Question: # What went wrong
I have a ubuntu 12.10 server.
The /var/virtual where Nginx is supposed to server files from has a permission settings of www-data:www-data
The user 'jenkins' is running Jenkins the software.

This is my target written in phing build.xml
'''
<target name="gitclone">
<echo msg="gitclone ${environment.branch} branch code to ${environment} environment" />
<exec command="ssh -A ${host-used} 'git clone -b ${repository-uri} ${environment.branch} ${environment.sitedir}${build.time}'"
outputProperty="result" escape="false"/>
<echo msg="${result}" />
<echo msg="update all the submodules after gitclone" />
<exec dir="${environment.sitedir}${build.time}" command="ssh -A ${host-used} 'git submodule update --init --recursive'" outputProperty="result" escape="false" />
<echo msg="${result}" />
</target>
'''
This is my console output from jenkins:
'''
[echo] gitclone master branch code to production environment
[echo] Permission denied, please try again.
Permission denied, please try again.
Permission denied (publickey,password).
[echo] update all the submodules after gitclone
Execution of target "gitclone" failed for the following reason: /var/lib/jenkins/jobs/abc-master/workspace/build.xml:116:48: '/var/virtual/abc.com/2013_01_11_07_45_35' is not a valid directory
'''
# What I tried
I googled around and then I saw <URL>.
This is what I tried.
I ssh into my server as jenkins.
Then I typed
'''
ssh -T www-data@xxx.xx.xxx.xx
'''
I was prompted for www-data@xxx.xx.xxx.xx password which I then gave. Note that xxx.xx.xxx.xx from now onwards refer to the ip address of the same server.
I successfully logged in as www-data, so I exited www-data@xxx.xx.xxx.xx. Now back in server as 'jenkins' user.
Now I try
'''
echo "$SSH_AUTH_SOCK"
'''
I got nothing.
I went inside /var/lib/jenkins/.ssh/config and typed the following:
'''
Host xxx.xx.xxx.xx
ForwardAgent yes
IdentityFile /var/lib/jenkins/.ssh/id_rsa
StrictHostkeyChecking no
'''
Build 'Jenkins' job again. Fail.
Then I thought maybe I need to set the authorized_keys inside www-data ~/.ssh/authorized_keys file so that whenever we go from jenkins@xxx.xx.xxx.xx to www-data@xxx.xx.xxx.xx, I won't get prompted for password.
So as 'jenkins', I typed
'''
cat ~/.ssh/id_rsa.pub | ssh www-data@xxx.xx.xxx.xx 'cat >> .ssh/authorized_keys'
'''
Then I typed
'''
ssh -T www-data@xxx.xx.xxx.xx
'''
I was prompted for www-data@xxx.xx.xxx.xx password which I then gave.
I successfully logged in as www-data , so I exited www-data@xxx.xx.xxx.xx. Now back in server as 'jenkins' user.
Build 'Jenkins' job again. Fail.
As 'jenkins', I typed
'''
echo "$SSH_AUTH_SOCK"
'''
Nothing was seen.
Tried
'''
ssh-add -L
'''
Got
'''
Could not open a connection to your authentication agent.
'''
Edited '/etc/ssh/sshd_config' and added
'''
AllowAgentForwarding yes
'''
Checked '/etc/ssh/ssh_config'. No 'ForwardAgent no' setting.
Build 'Jenkins' job again. Fail.
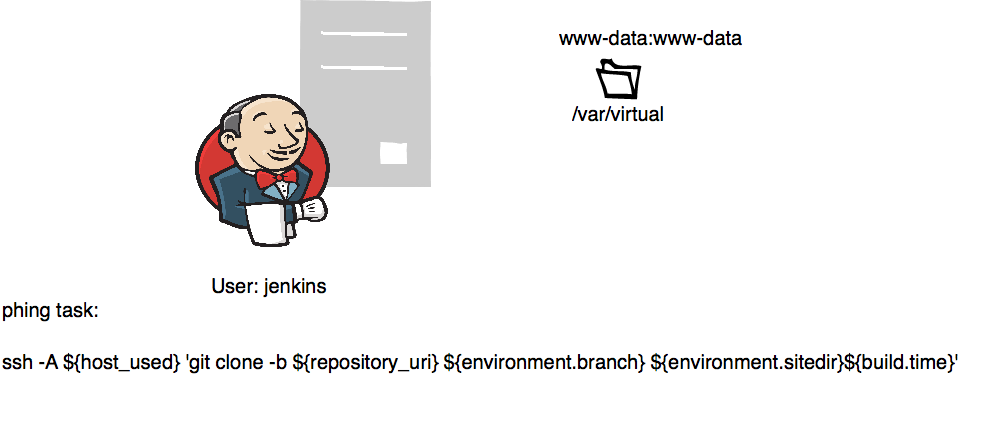
Answer: For one I noticed that your git clone command may be written wrongly.
Check:
'''
<exec command="ssh -A ${host-used} 'git clone -b ${environment.branch} ${repository-uri} ${environment.sitedir}${build.time}'"
'''
I swapped position of '${environment.branch}' and '${repository-uri}'.
Reference: <URL>